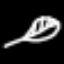
Label: leaf